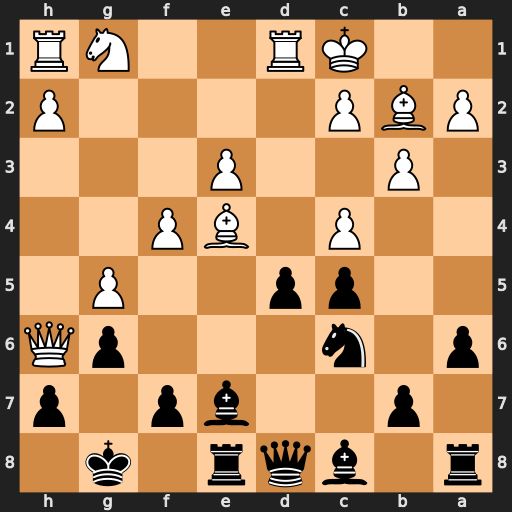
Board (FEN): r1bqr1k1/1p2bp1p/p1n3pQ/2pp2P1/2P1BP2/1P2P3/PBP4P/2KR2NR
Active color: b
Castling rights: -
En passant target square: -
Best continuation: Bf8 Bxd5 Bxh6